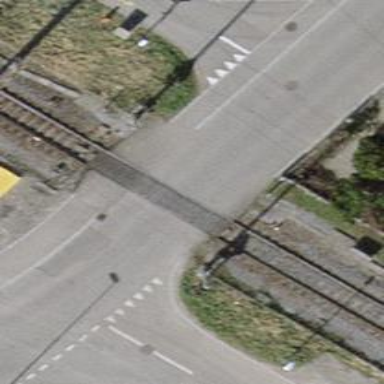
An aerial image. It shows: Railway level crossing.